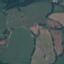
Land use / land cover: Pasture